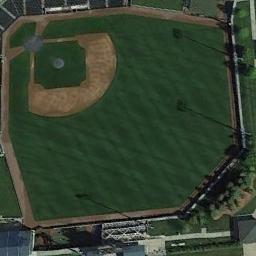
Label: baseball_diamond